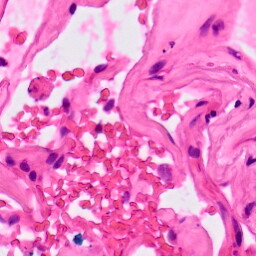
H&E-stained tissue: Lung